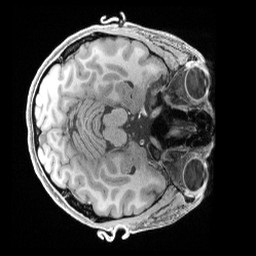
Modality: T1w
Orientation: axial
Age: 38
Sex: female
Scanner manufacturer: siemens
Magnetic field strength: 3 T
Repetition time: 2.4 s
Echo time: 0.00241 s